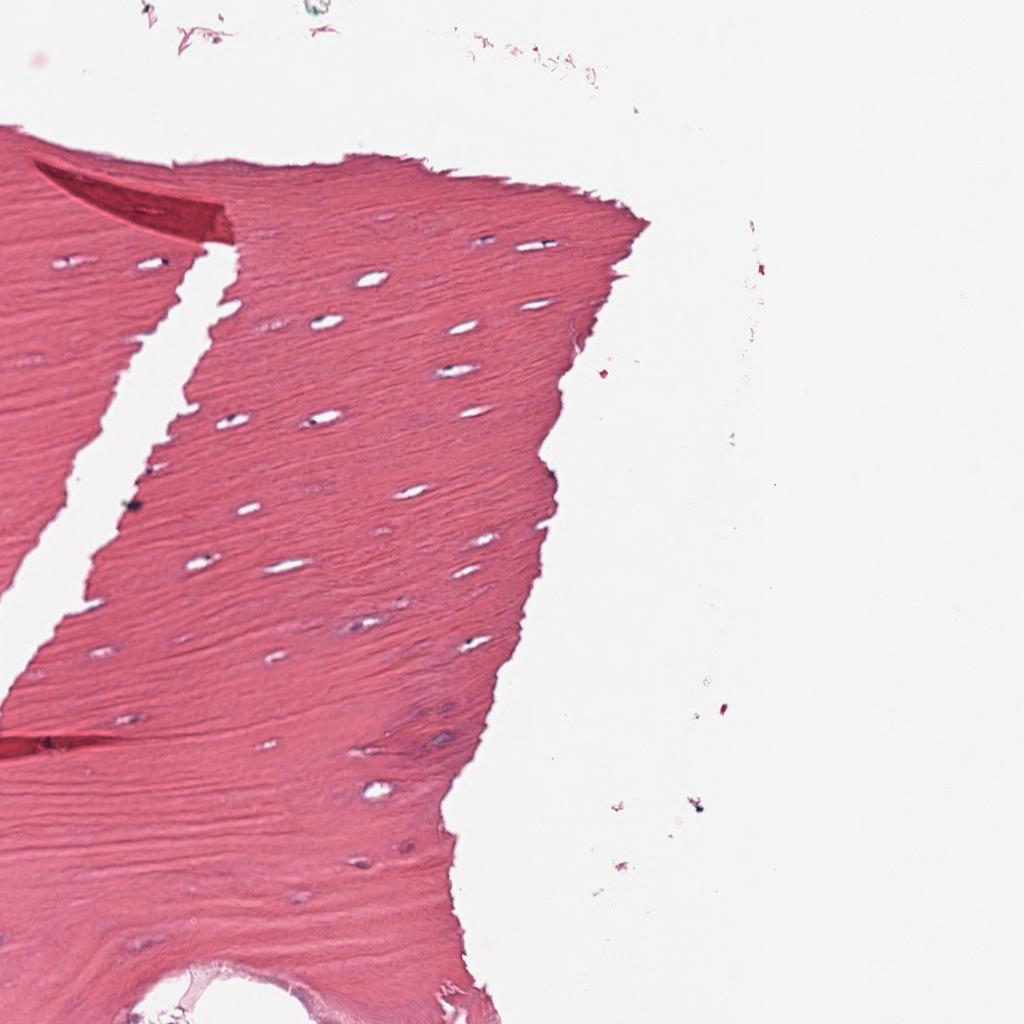
Label: Non-Tumor